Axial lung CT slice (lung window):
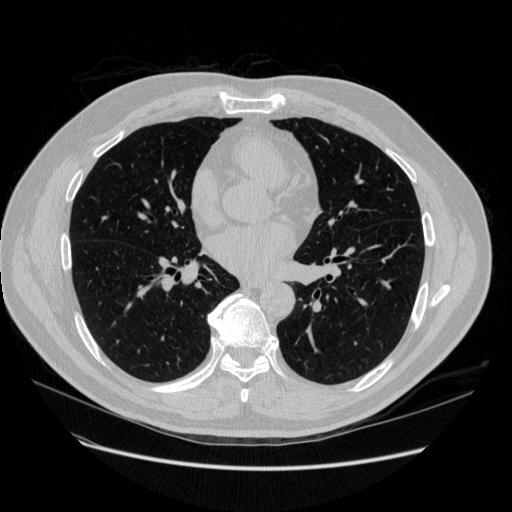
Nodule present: no